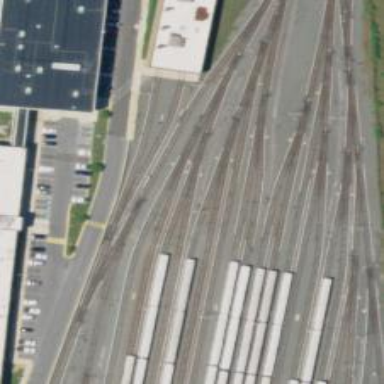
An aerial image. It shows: Electrified rail passing through service yard.